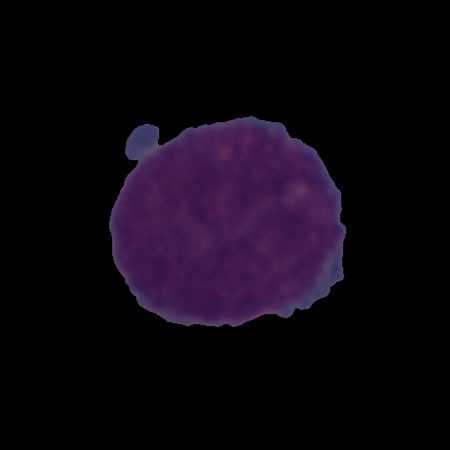
Label: cancer